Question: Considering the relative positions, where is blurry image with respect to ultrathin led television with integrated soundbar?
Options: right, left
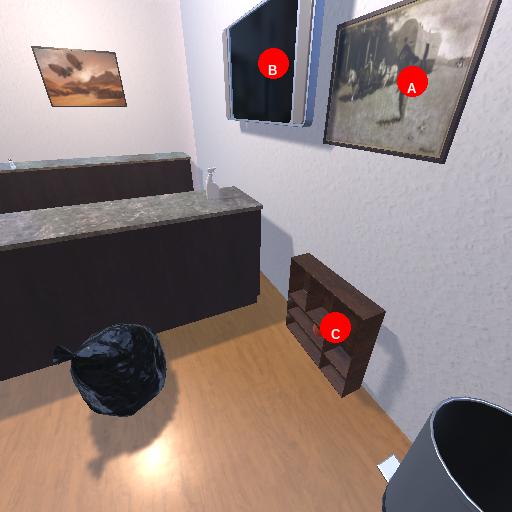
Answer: right